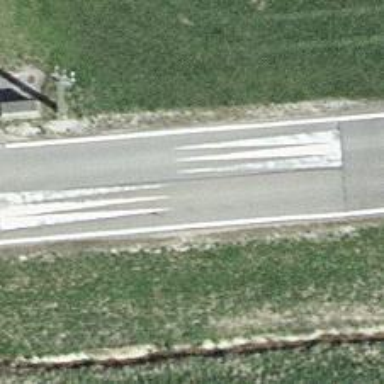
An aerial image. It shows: Traffic hump for calming the traffic.